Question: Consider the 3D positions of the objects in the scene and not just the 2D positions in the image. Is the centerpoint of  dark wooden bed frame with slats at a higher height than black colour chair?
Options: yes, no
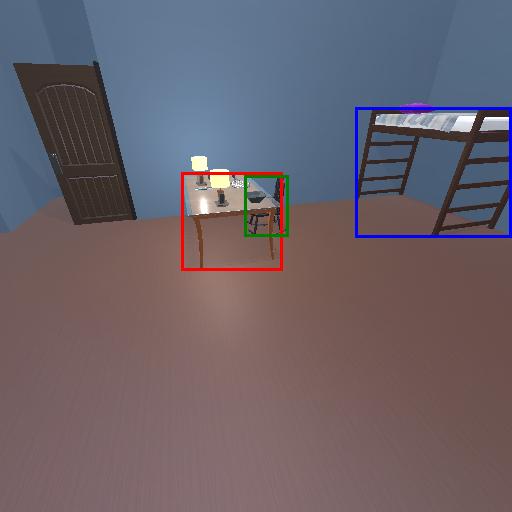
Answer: yes